Interaction volume radius: 5 \u00c5
Interaction volume height: 25 \u00c5
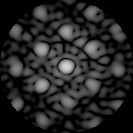
Disorder parameter: 0.3463